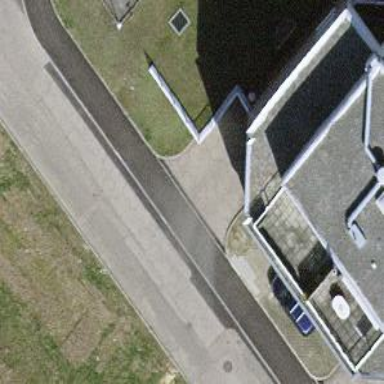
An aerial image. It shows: Parking entrance.